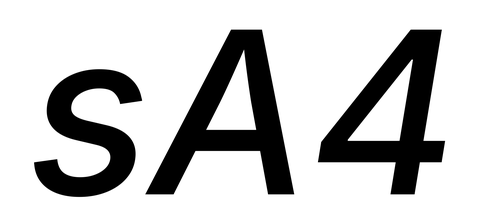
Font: Inter-Italic_Medium_Italic